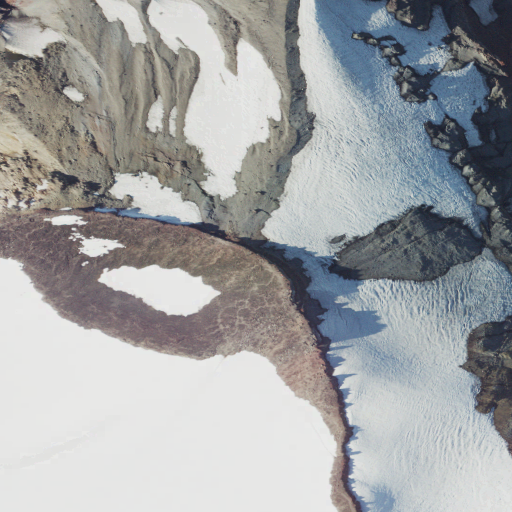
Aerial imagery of mountains in Oregon named Three Sisters containing snow and barren land